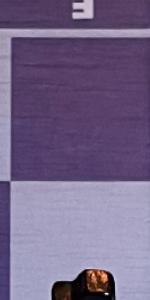
Label: Empty